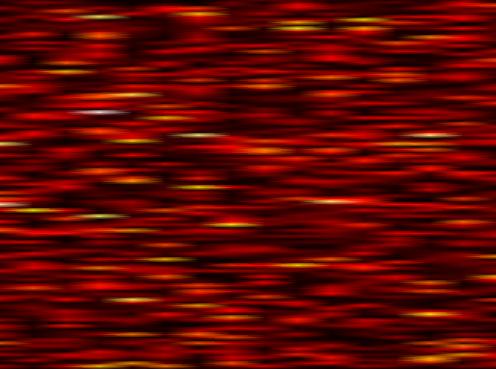
Label: OFDM